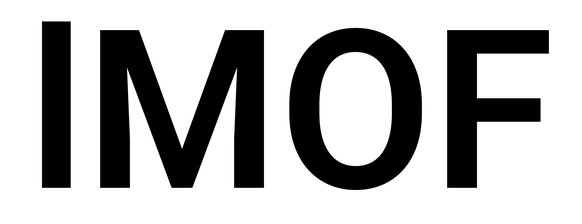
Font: Roboto_SemiBold